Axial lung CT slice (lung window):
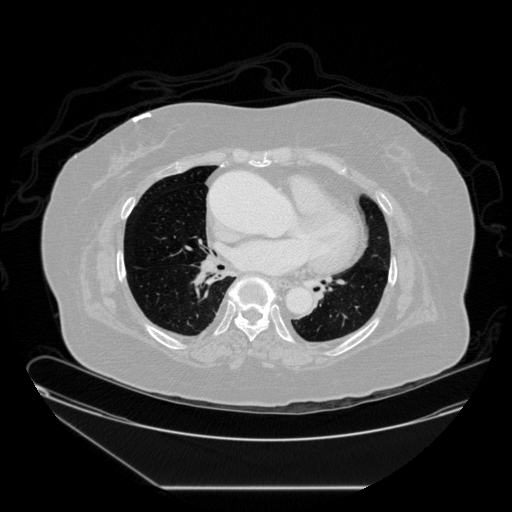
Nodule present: no